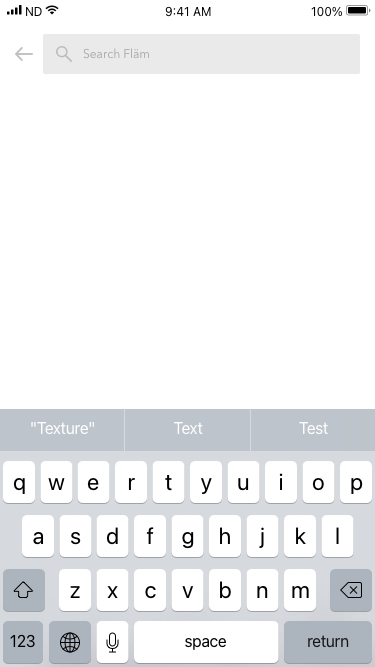
Text in this UI design:
Search Fläm